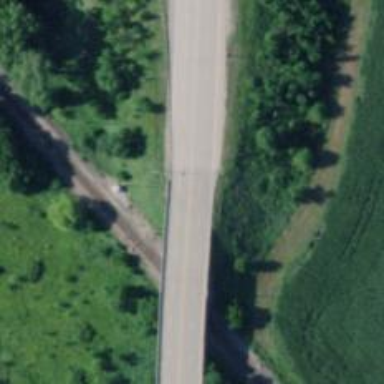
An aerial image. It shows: Trunk highway bridge.